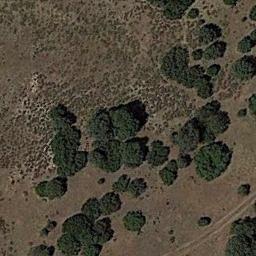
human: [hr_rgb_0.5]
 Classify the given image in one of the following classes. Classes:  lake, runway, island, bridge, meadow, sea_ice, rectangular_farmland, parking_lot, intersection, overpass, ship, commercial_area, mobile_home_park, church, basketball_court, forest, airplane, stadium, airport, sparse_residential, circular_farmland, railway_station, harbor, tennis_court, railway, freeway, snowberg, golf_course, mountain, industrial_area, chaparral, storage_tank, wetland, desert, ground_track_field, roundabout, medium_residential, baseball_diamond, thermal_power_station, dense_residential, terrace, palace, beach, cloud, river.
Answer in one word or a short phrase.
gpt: chaparral